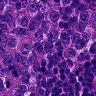
Metastatic tissue present: yes